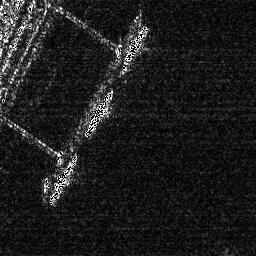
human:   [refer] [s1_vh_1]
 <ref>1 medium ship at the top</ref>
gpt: <box>[[46, 9, 57, 28, 0]]</box>